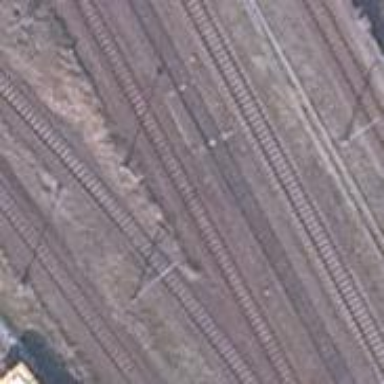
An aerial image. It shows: Railway switch with the turnout side on the right.